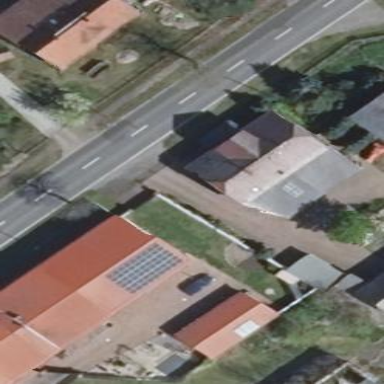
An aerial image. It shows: House with flat light gray roof. The building has various parts.